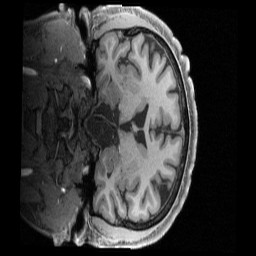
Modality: T1w
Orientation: coronal
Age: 39
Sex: male
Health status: ill
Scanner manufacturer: siemens
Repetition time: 2.4 s
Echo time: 0.00231 s